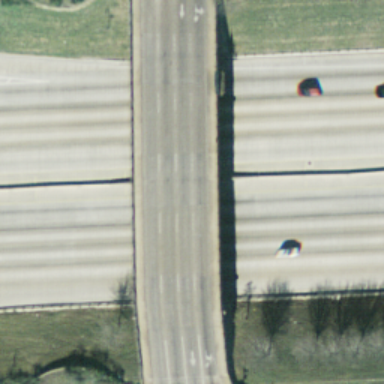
An overpass with a road go across another roads vertically .